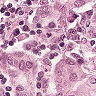
Metastatic tissue present: yes